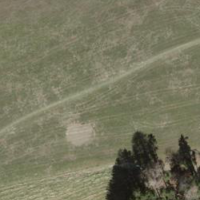
EUNIS habitat code: 24
Species observed at this site:
Ilex aquifolium